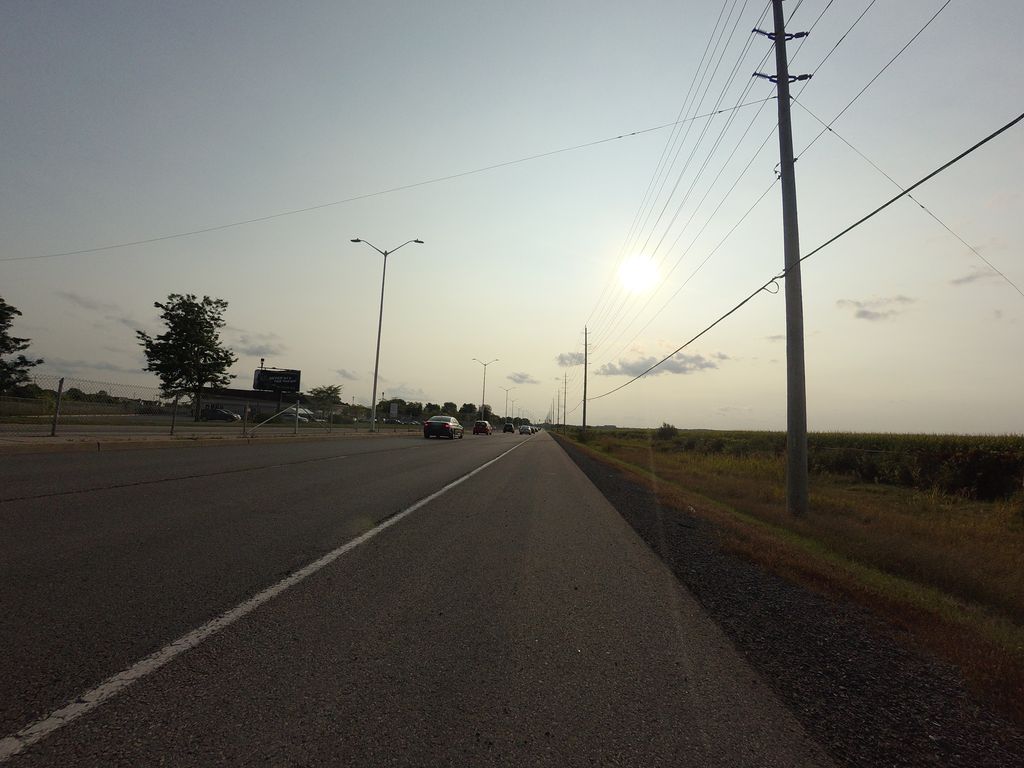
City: ottawa-gatineau